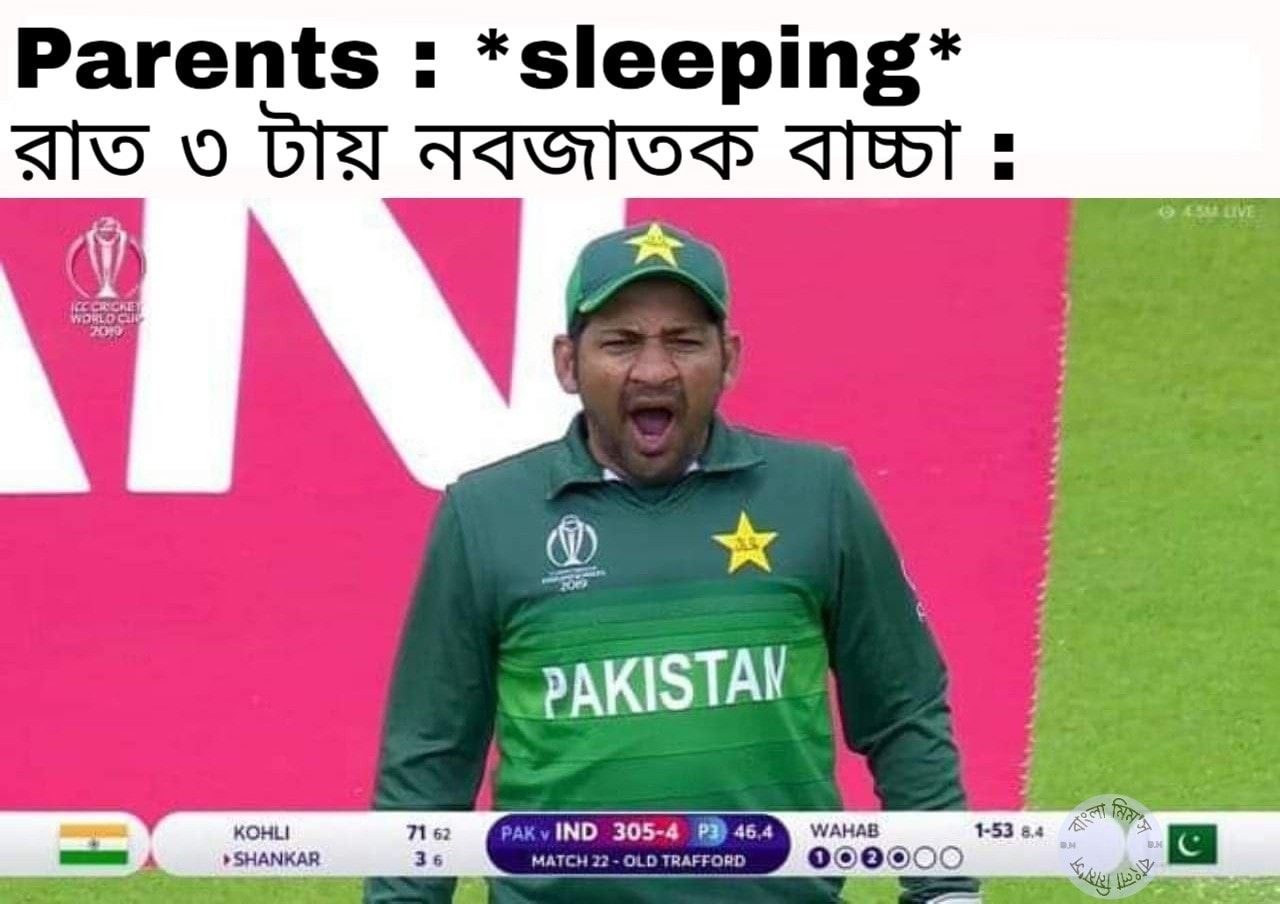
Caption: Parents : *sleeping*     রাত ৩ টায় নবজাতক বাচ্চাঃ
Label: hate